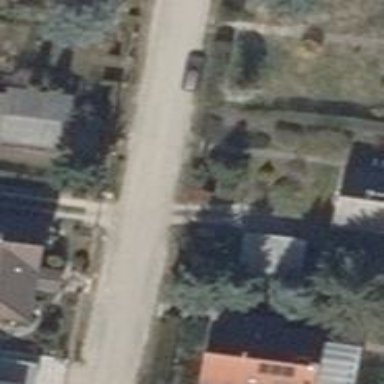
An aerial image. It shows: Driveway.